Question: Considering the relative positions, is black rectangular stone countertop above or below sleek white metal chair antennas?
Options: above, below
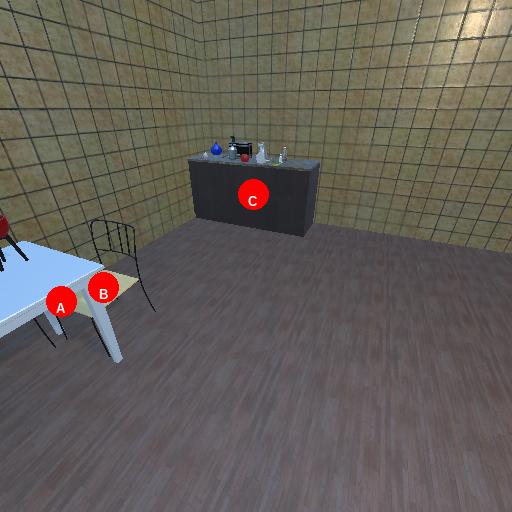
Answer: above